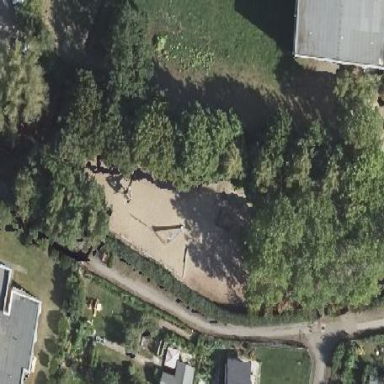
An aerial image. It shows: Playground area for leisure land.